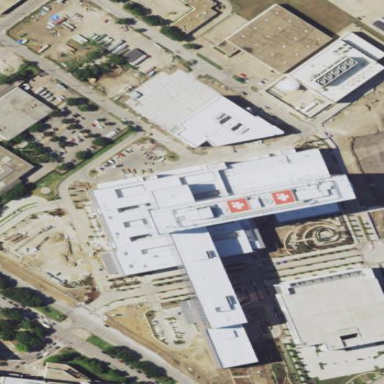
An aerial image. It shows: Hospital providing healthcare services.